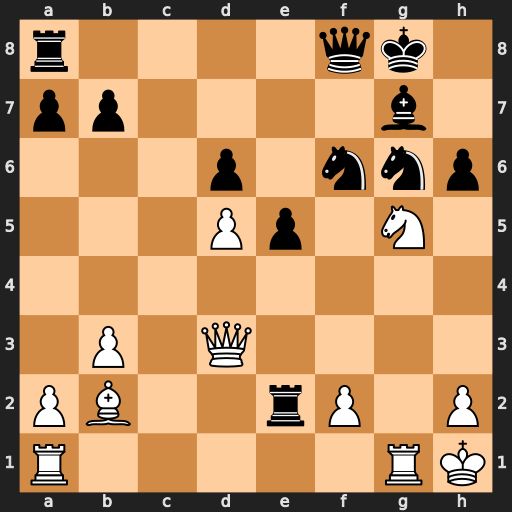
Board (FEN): r4qk1/pp4b1/3p1nnp/3Pp1N1/8/1P1Q4/PB2rP1P/R5RK
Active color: w
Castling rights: -
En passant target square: -
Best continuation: Ne6 Nf4 Nxf4